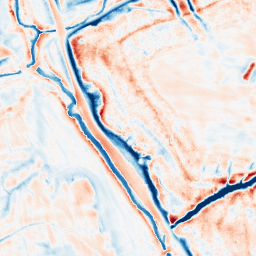
Category: edge_preserving
Decomposition family: bilateral
Decomposition parameters: d: 21
sigma_color: 150
sigma_space: 100
Upsampling method: quadratic
Upsampling parameters: scale: 8
Upsampling scale: 8